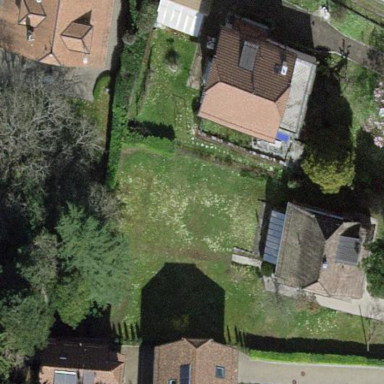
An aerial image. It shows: Garden surrounded by fence.